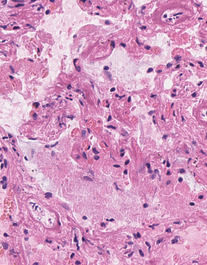
Tumor epithelial tissue: no
Tumor-associated stroma tissue: no
Normal tissue: yes